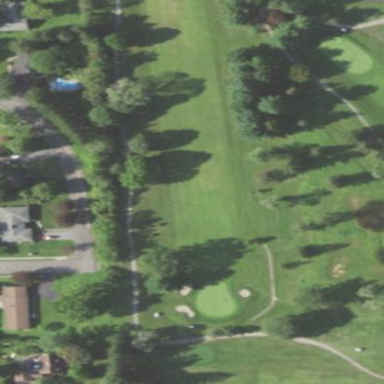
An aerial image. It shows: Golf fairway in the image.